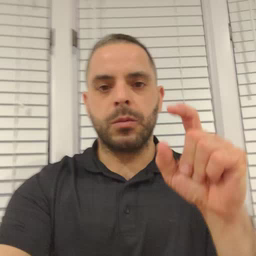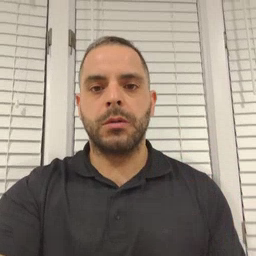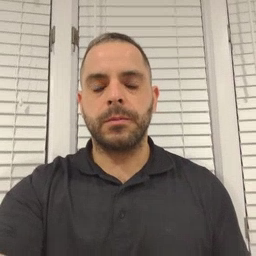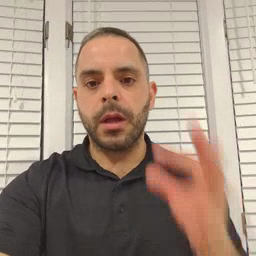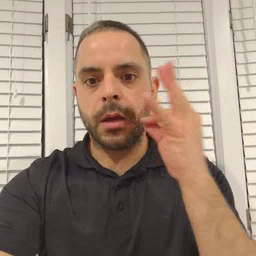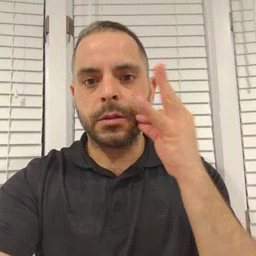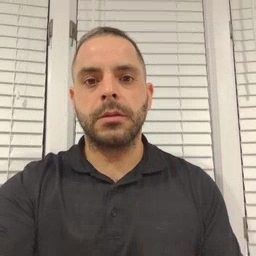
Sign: cat